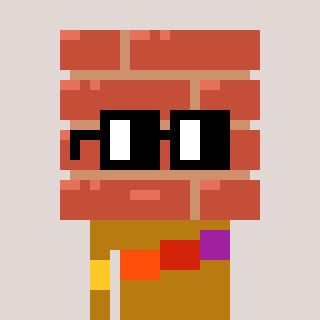
a pixel art character with square black glasses, a wall-shaped head and a gold-colored body on a warm background